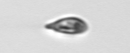
Label: Cryptophyta